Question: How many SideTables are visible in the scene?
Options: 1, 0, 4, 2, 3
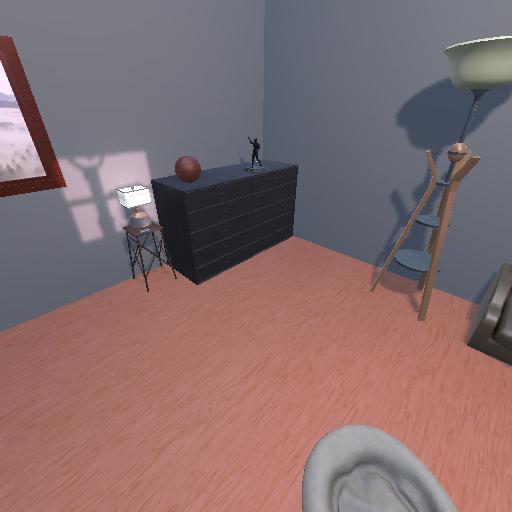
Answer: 1